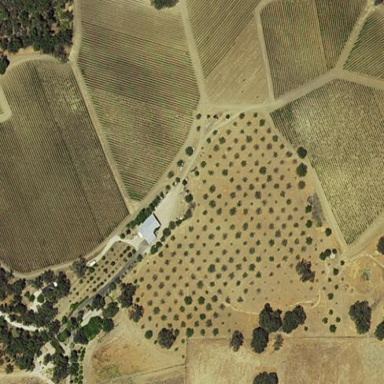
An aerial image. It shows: Vineyard where grapes are grown.